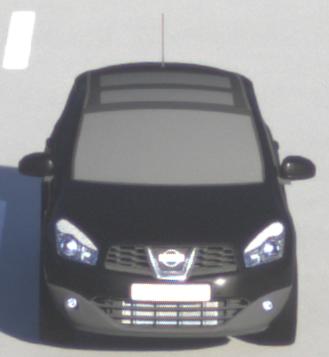
Make: Nissan
Model: Qashqai 1.6
Detailed model: Qashqai (J10)
Model produced from: 2010/03
Model produced until: 2010/08
Doors: 5
Color: black
Road condition: dry road
Daytime: morning or afternoon
Contrast: high contrast